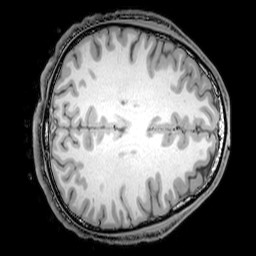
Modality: T1w
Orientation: axial
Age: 20
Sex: male
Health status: healthy
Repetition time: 0.081 s
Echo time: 0.037 s